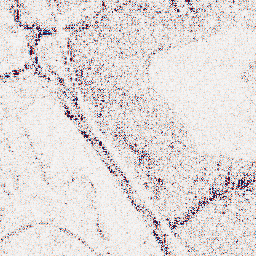
Category: wavelet
Decomposition family: wavelet_dwt
Decomposition parameters: wavelet: coif2
level: 1
Upsampling method: quartic
Upsampling parameters: scale: 4
Upsampling scale: 4